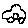
Label: car